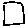
Label: square